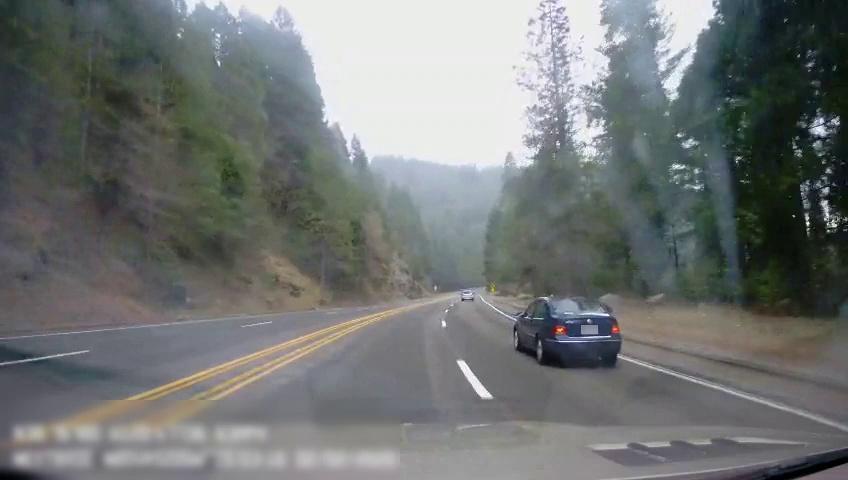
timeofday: Day
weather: Cloudy
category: Drivable Space
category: Vehicles | Car
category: Vehicles | Car
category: Lanes | Alternate Lane
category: Lanes | Alternate Lane
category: Lanes | Alternate Lane
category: Lanes | Current Lane
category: Lanes | Current Lane
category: Lanes | Alternate Lane
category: Traffic | Signs